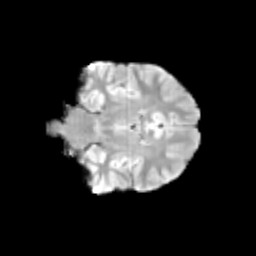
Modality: T2w
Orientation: coronal
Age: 9
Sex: male
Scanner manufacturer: siemens
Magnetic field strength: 3 T
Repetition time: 3.8 s
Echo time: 0.07 s